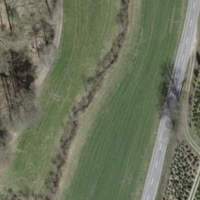
EUNIS habitat code: 52
Species observed at this site:
Sambucus racemosa